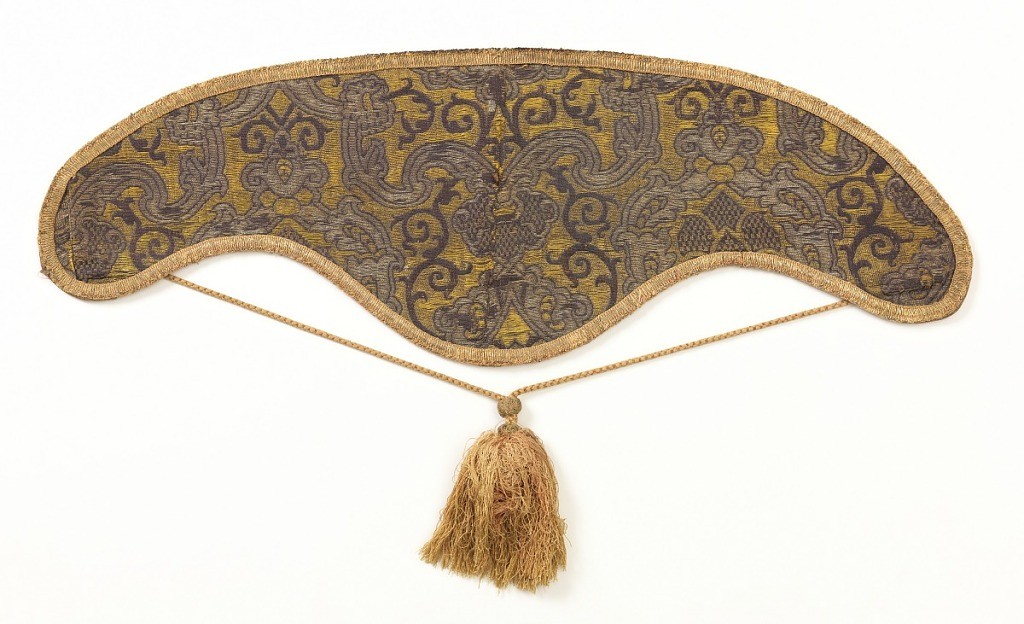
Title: Apparel from a dalmatic
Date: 16th century
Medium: silk Technique: brocatelle
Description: Apparel showing pomegranates in an ogival framework in mauve and white on a lemon-yellow ground.